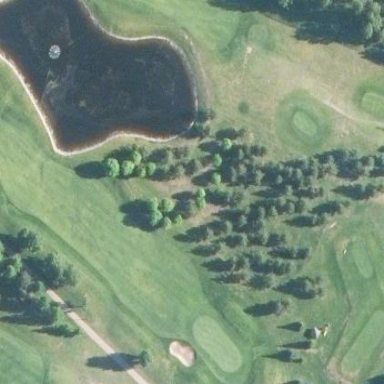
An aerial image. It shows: Water hazard on golf course. The hazard is natural water feature.